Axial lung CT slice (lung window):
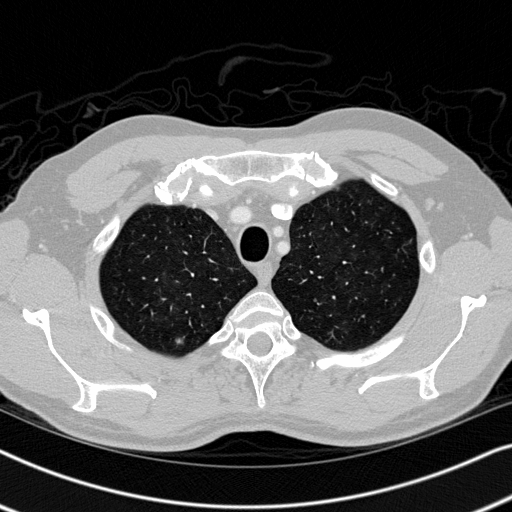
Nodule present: yes
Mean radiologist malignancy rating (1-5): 2.75